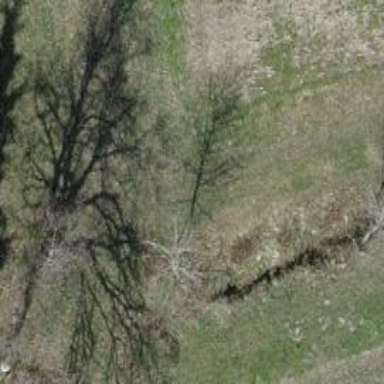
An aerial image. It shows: Dirt path.